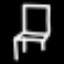
Label: chair